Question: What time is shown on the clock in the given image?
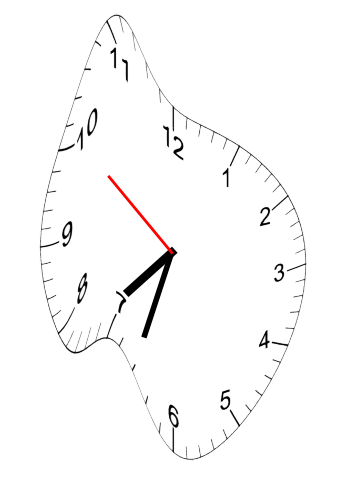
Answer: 07:32:51